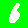
Digit: 6